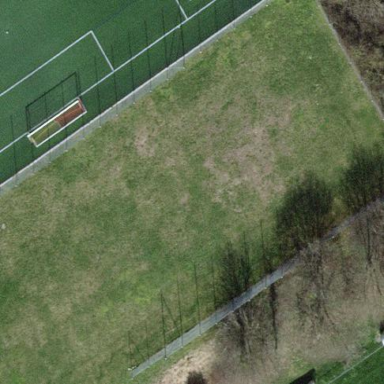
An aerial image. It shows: Open area covered with grass.